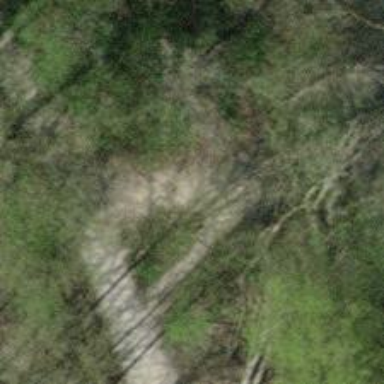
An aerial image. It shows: Unpaved path.